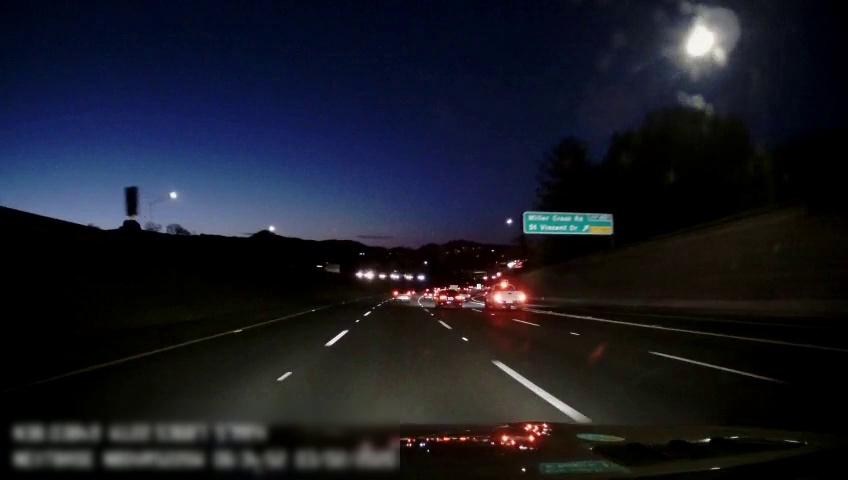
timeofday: Night
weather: Other
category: Drivable Space
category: Vehicles | Other LV
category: Vehicles | SUV
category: Vehicles | Car
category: Vehicles | SUV
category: Vehicles | Truck
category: Lanes | Alternate Lane
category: Lanes | Current Lane
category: Lanes | Current Lane
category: Lanes | Alternate Lane
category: Lanes | Alternate Lane
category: Lanes | Alternate Lane
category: Traffic | Signs